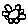
Label: flower